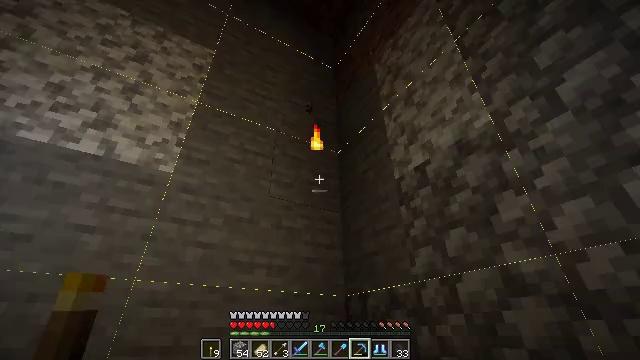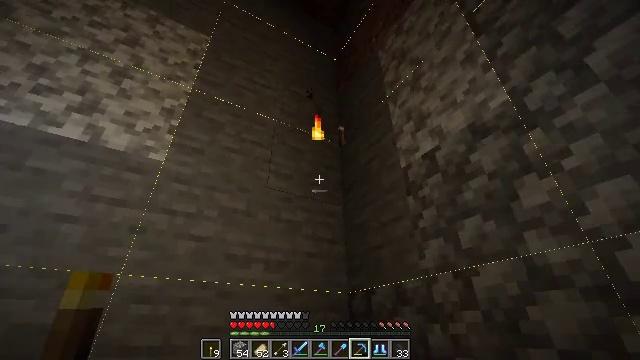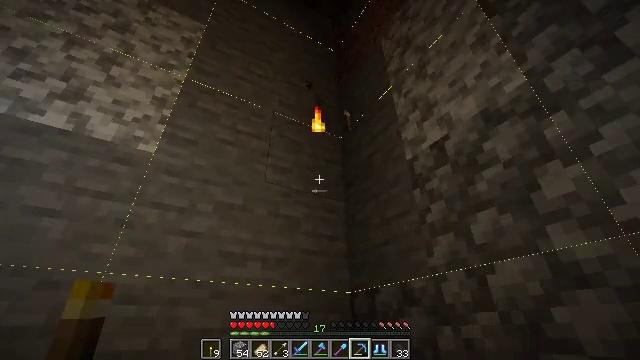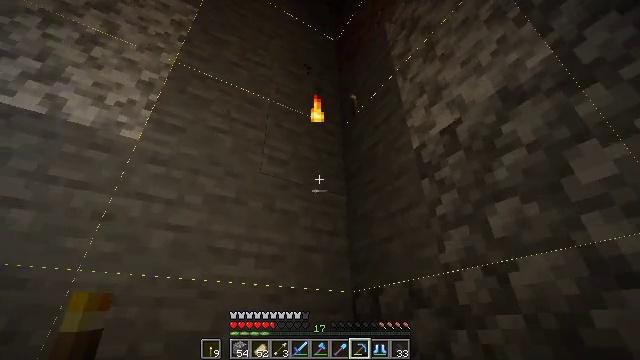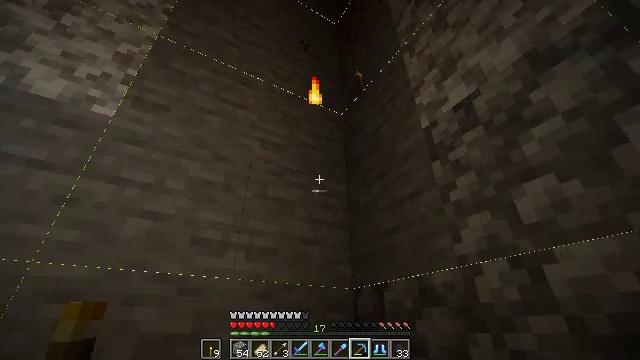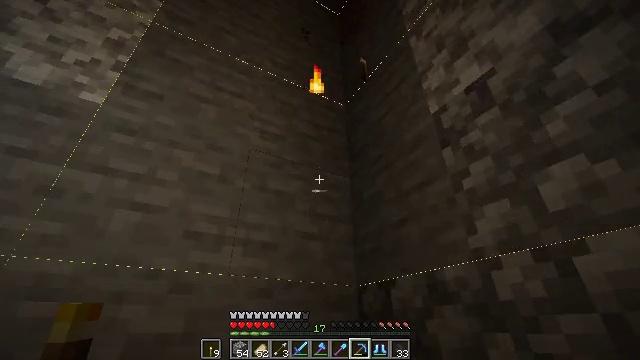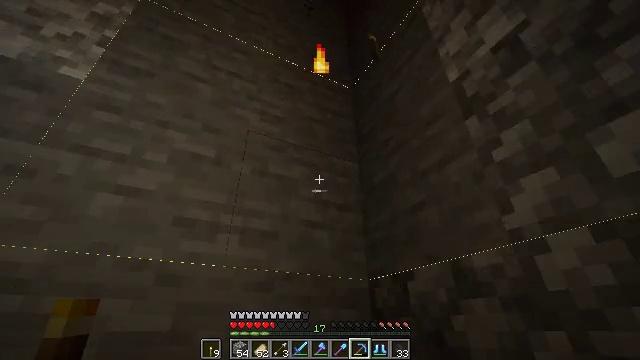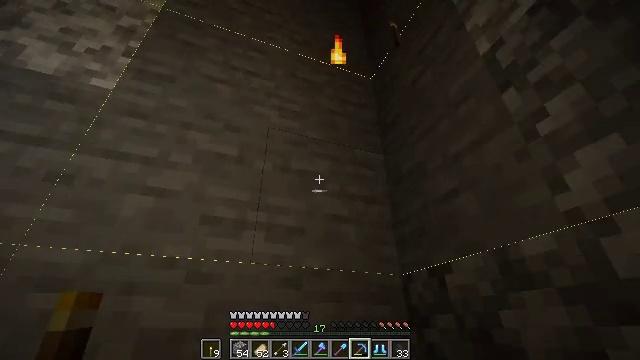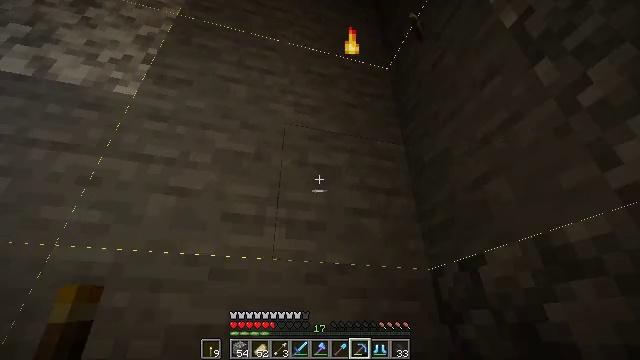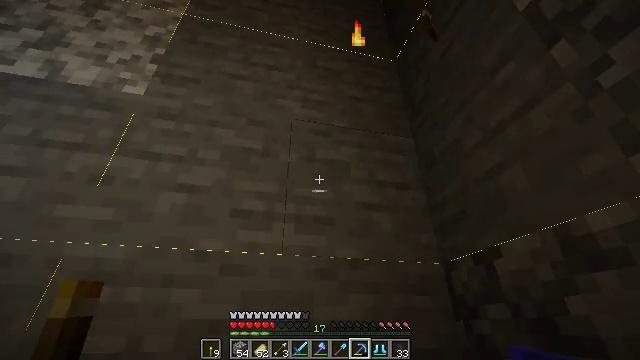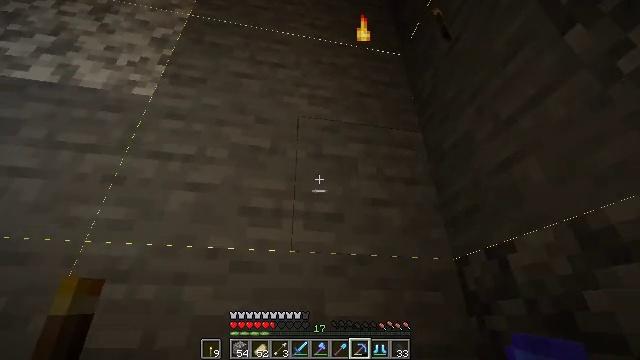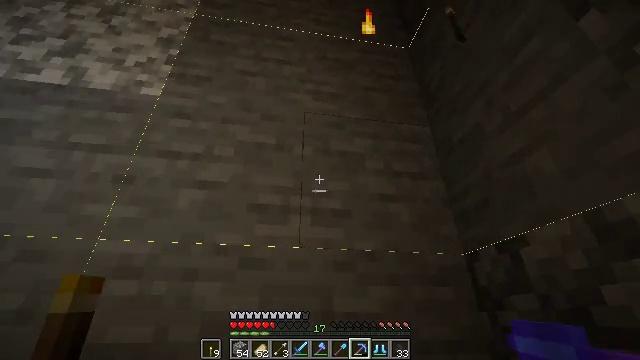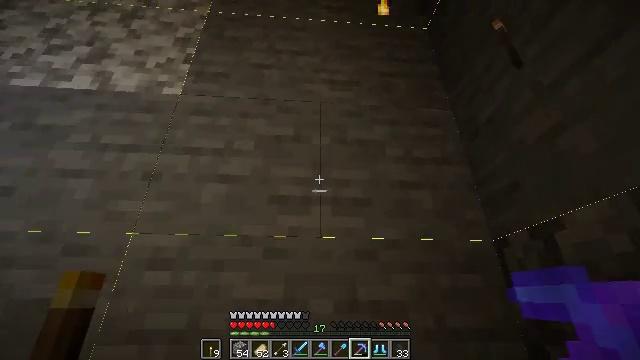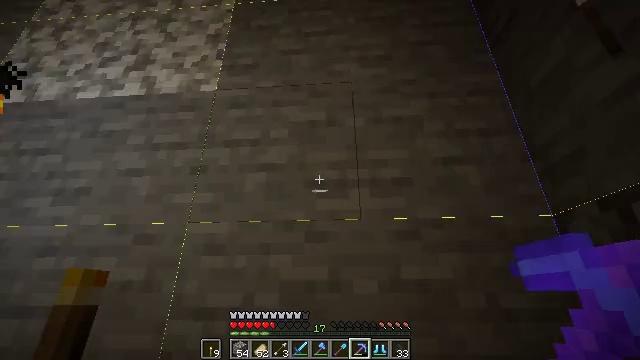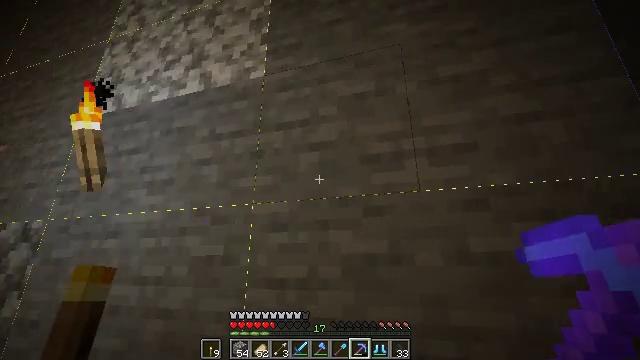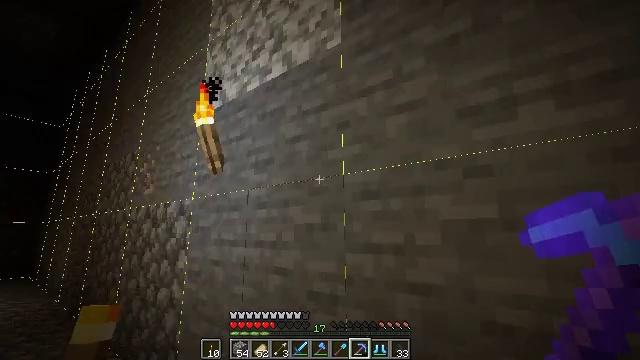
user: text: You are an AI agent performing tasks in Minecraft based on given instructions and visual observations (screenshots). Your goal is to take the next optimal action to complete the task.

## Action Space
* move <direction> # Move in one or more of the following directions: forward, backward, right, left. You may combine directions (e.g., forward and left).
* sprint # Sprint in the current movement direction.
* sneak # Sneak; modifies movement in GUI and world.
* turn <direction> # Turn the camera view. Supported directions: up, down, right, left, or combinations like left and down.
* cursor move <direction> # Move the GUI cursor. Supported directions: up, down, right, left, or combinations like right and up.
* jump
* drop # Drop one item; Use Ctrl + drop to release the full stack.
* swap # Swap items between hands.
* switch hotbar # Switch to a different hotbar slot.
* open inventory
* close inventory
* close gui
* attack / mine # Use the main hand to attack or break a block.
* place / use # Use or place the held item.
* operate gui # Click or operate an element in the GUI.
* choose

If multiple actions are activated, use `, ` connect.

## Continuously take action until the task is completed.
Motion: motion action
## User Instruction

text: Attack the torch to pick it up.
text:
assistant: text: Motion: move forward
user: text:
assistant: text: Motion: move forward
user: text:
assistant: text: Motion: move forward
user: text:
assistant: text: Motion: move forward
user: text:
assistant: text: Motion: move forward
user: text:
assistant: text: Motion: turn left
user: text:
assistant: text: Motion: turn left
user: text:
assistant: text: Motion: turn left
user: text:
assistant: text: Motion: turn left
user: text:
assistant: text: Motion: turn left
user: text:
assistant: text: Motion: turn left
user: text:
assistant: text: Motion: turn left and down
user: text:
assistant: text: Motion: turn left and down
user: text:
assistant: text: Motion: turn left and down
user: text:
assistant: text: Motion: turn left and down
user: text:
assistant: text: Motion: turn left and down
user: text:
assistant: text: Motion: turn left and down
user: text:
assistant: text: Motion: move forward, turn left and down
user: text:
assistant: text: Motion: move forward, turn left
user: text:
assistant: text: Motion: move forward, turn left
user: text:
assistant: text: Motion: move forward
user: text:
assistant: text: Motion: move forward
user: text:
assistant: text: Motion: move forward, sprint
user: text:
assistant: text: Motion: move forward, sprint, turn left
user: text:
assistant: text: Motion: move forward, sprint
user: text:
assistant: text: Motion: move forward
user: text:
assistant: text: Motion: move forward
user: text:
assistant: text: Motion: move forward
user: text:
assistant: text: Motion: move forward, sprint
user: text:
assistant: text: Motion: move forward, sprint